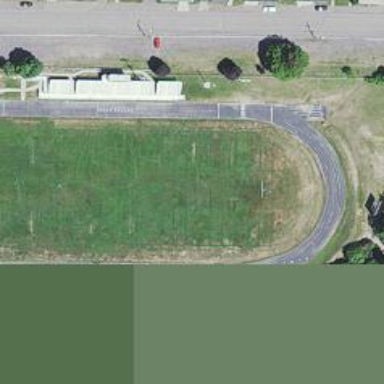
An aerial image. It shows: American football pitch for leisure and sport activities.